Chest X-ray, AP view. Patient: 31 years old, sex M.
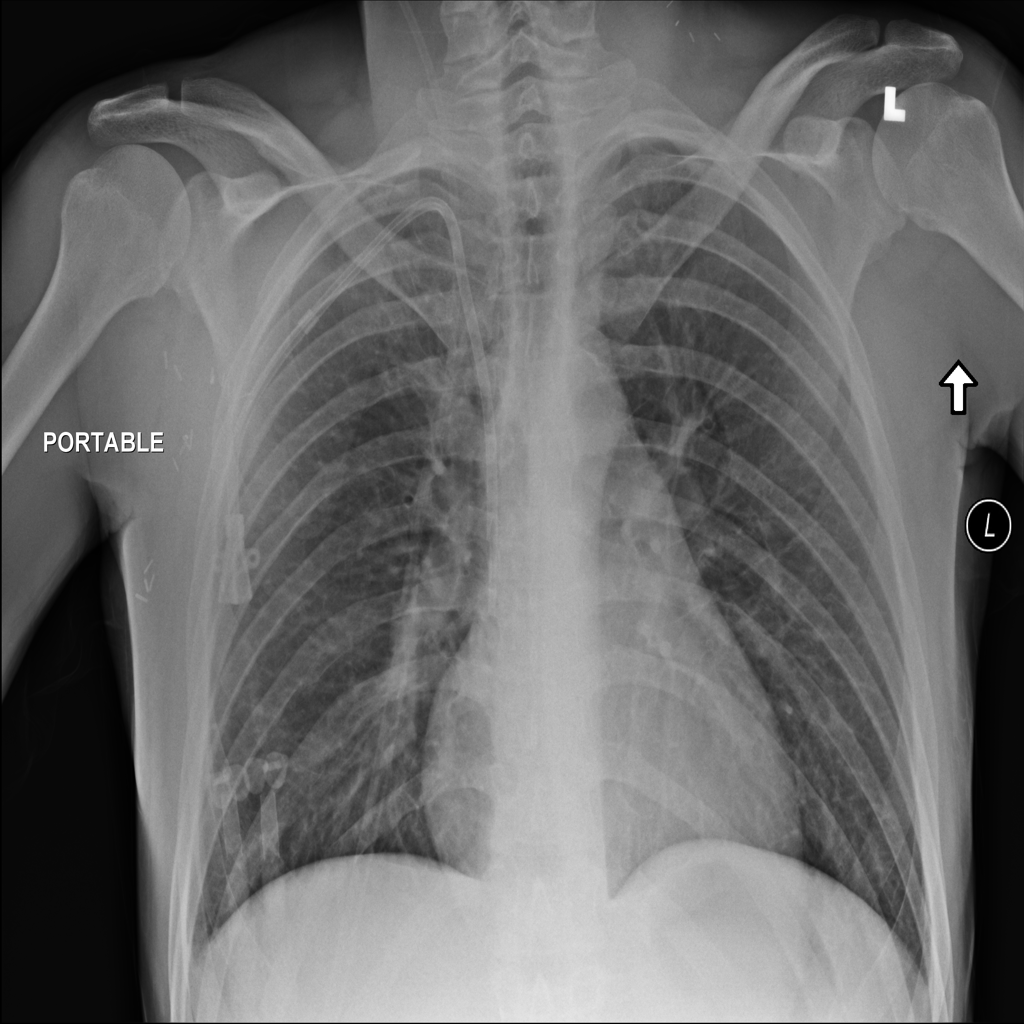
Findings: No Finding